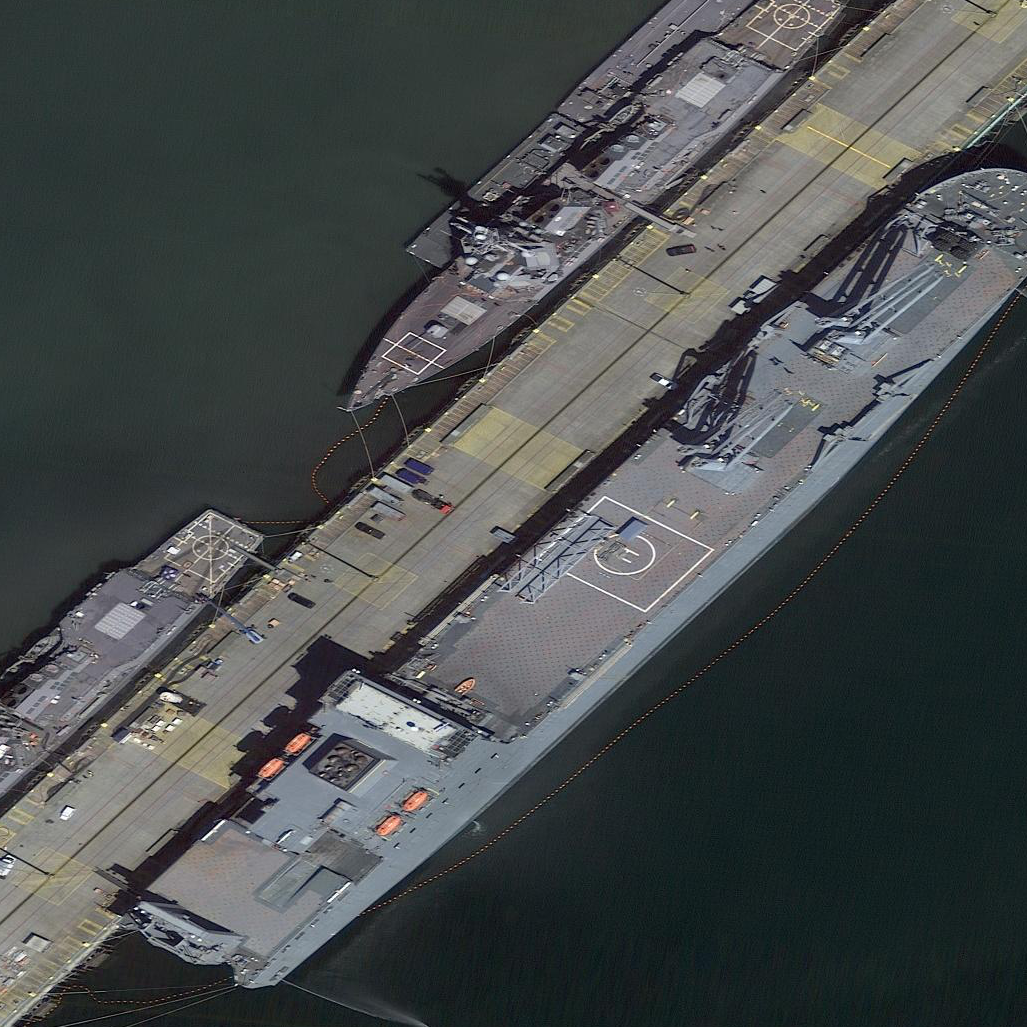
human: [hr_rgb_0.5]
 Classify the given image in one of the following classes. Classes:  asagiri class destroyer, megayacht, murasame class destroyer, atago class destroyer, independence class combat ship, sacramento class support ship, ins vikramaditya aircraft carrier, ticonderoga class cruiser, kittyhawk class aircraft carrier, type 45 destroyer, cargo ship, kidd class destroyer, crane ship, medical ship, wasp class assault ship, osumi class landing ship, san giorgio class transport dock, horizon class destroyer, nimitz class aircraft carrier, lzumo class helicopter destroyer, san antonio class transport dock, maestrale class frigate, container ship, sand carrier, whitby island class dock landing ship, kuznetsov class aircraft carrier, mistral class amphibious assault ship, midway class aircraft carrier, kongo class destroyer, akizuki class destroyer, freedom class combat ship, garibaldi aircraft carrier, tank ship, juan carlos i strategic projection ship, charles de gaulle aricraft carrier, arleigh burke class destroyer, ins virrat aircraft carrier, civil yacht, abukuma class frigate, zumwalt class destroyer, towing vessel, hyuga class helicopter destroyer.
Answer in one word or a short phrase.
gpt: Crane ship